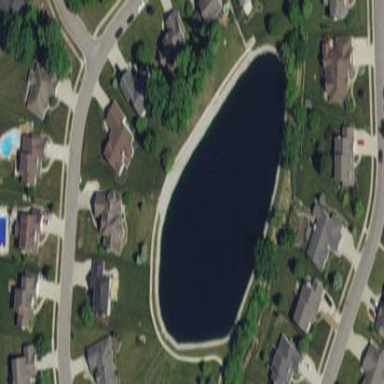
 creating natural and serene environment."